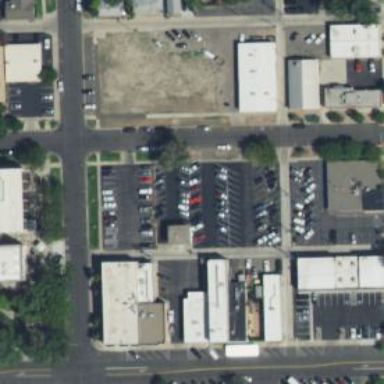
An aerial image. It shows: Parking space.